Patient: sex F, age 72
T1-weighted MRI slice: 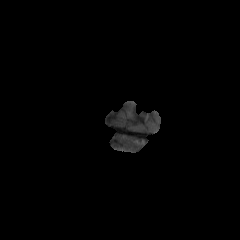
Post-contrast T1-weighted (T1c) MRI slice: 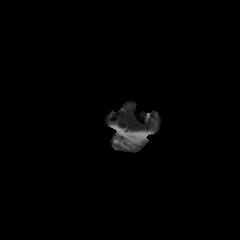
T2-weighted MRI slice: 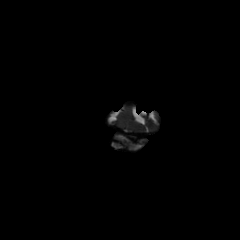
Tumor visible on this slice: no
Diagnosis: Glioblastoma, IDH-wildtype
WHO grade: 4